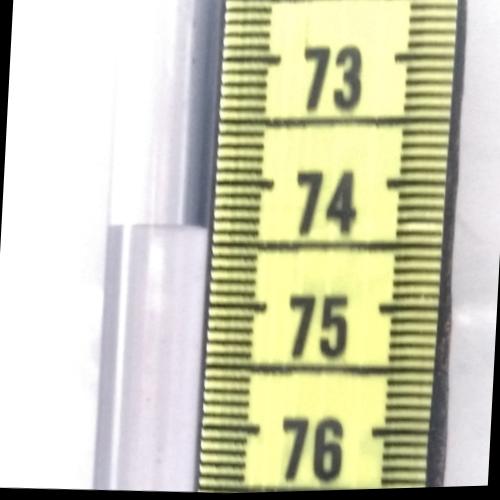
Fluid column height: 74.4 cm